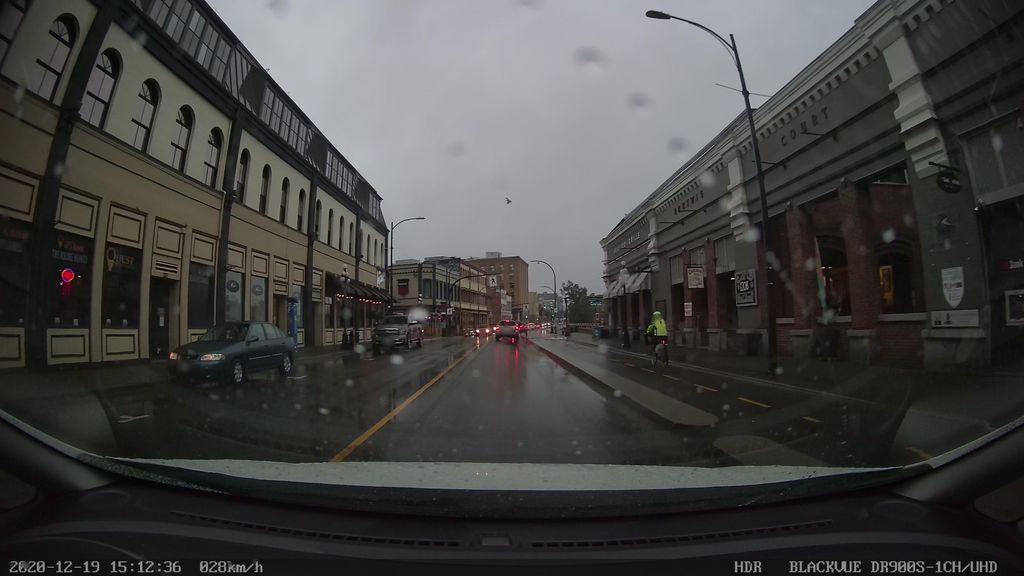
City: victoria